Field crop: maize
Growth stage: 1
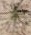
Species: salsola